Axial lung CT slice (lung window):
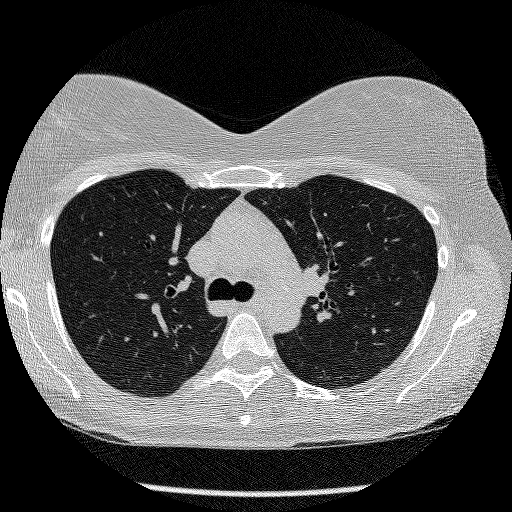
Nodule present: no